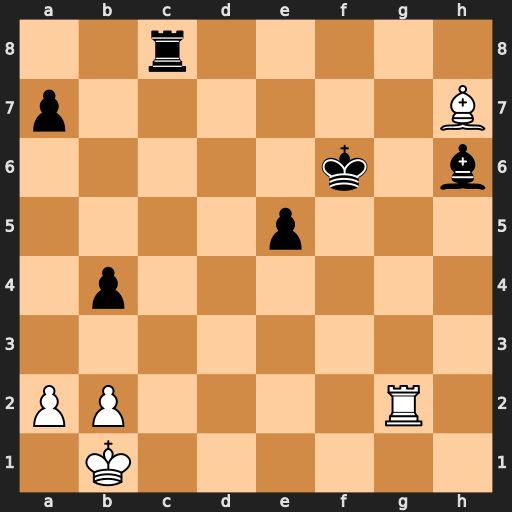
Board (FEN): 2r5/p6B/5k1b/4p3/1p6/8/PP4R1/1K6
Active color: w
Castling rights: -
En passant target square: -
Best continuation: Rg6+ Kf7 Rxh6